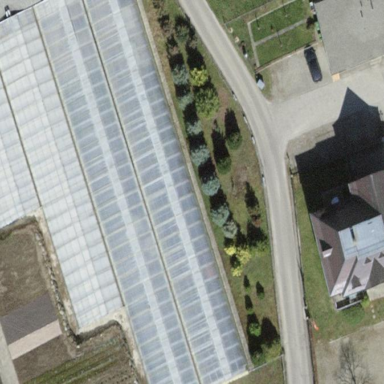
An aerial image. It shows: Greenhouse.